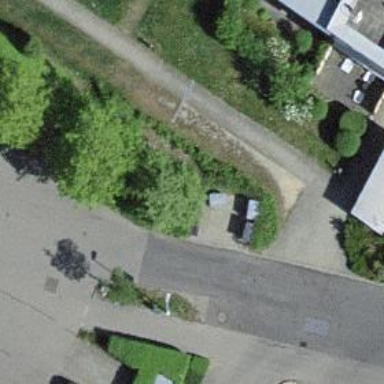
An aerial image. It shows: Parking entrance.